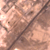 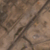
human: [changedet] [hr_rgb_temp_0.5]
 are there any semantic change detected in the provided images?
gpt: A street was built on the right of an existing road.